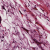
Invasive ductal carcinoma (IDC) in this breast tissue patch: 0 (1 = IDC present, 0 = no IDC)